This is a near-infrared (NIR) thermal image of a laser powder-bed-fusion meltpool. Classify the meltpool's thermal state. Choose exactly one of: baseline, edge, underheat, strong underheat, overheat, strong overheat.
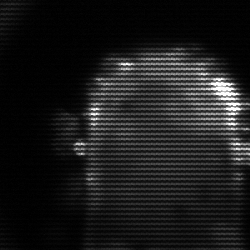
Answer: baseline